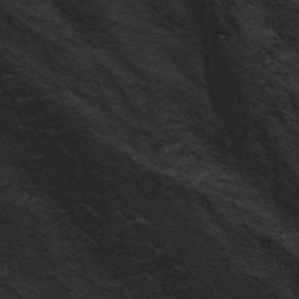
Label: frost